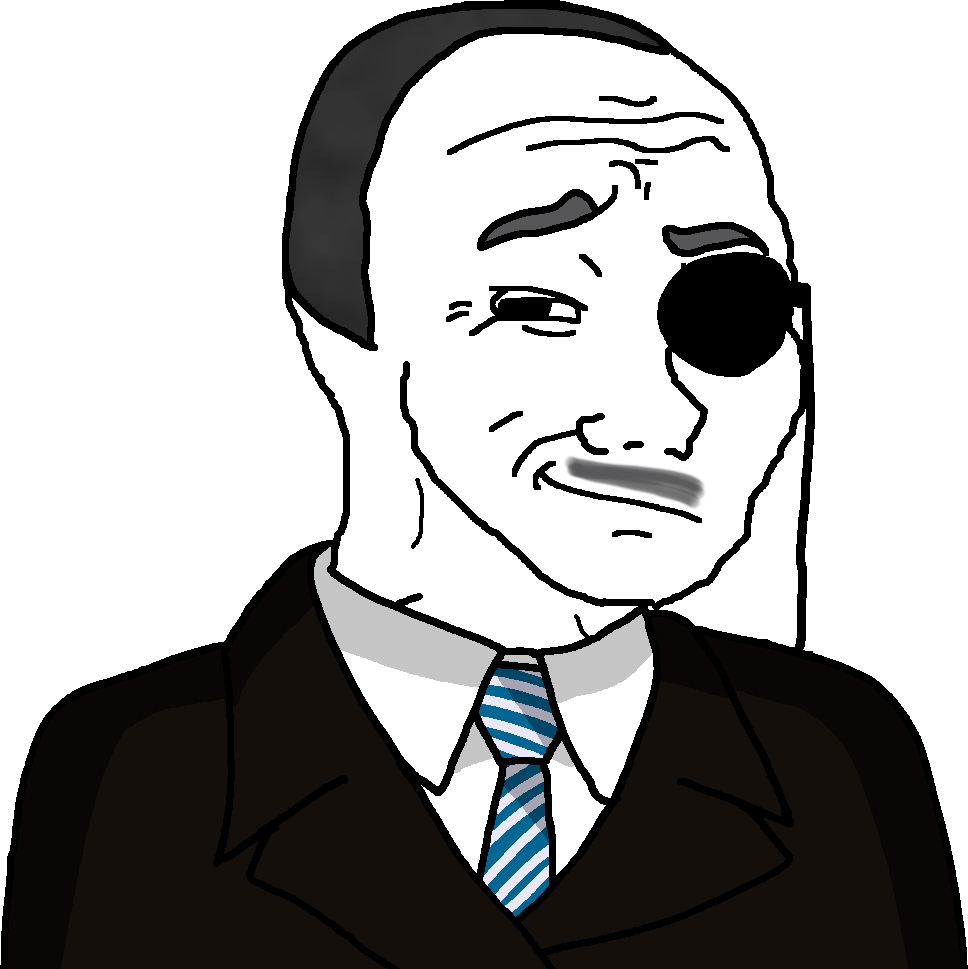
Label: 5_Smugjak